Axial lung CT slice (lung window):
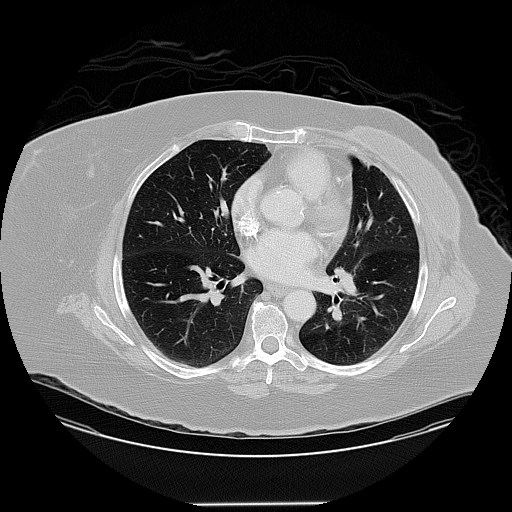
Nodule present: no